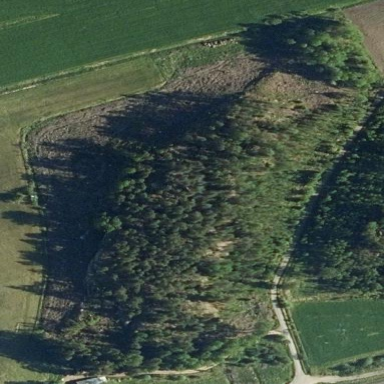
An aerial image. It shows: Beautiful woodland area.